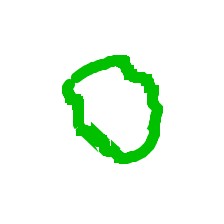
Shape: circle